Current action and preconditions to check: trajectory_clear

Your task: For each precondition in the list above, predict whether it will hold at this action.

Consider the current scene as observed from the mobile robot's camera, and analyze the predicted future states of all dynamic agents (e.g., people, animals, vehicles, or any moving entities) within the NEXT SECOND.

IMPORTANT: Only answer "very likely" if you are absolutely certain—based on strong, clear evidence—that a dynamic agent will violate the precondition in the predicted future state. Do NOT answer "very likely" for unlikely, ambiguous, or low-probability risks.

Ask yourself for each precondition: Is there a high probability, with clear and convincing evidence, that the predicted future states of any dynamic agent will interfere with the predicted future state of the currently executing action within the NEXT SECOND, causing that precondition to fail?

Assess the risk level based on these predictions. Use "likely" or "very likely" if motions create a clear risk of interference.

Use "neutral" or "improbable" if agents are nearby but their predicted paths are clearly diverging or non-conflicting.

Failure Risk Categories: "very improbable", "improbable", "neutral", "likely", "very likely"

Answer Format: Output ONLY the probability_of_failure value from these categories: "very improbable", "improbable", "neutral", "likely", "very likely"

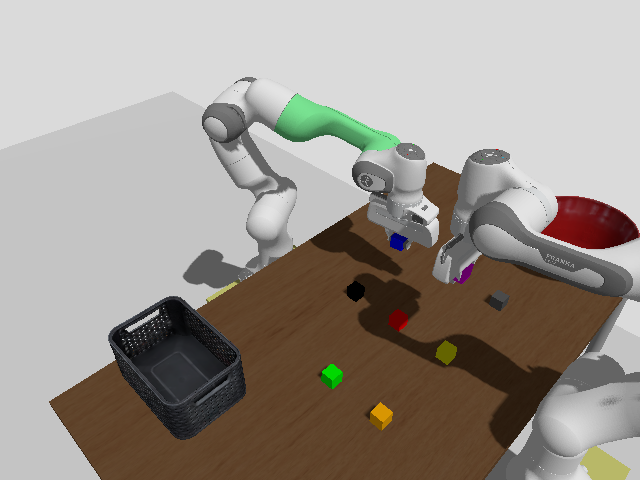

Answer: improbable